Interaction volume radius: 5 \u00c5
Interaction volume height: 10 \u00c5
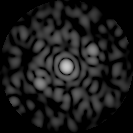
Disorder parameter: 0.7747